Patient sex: F
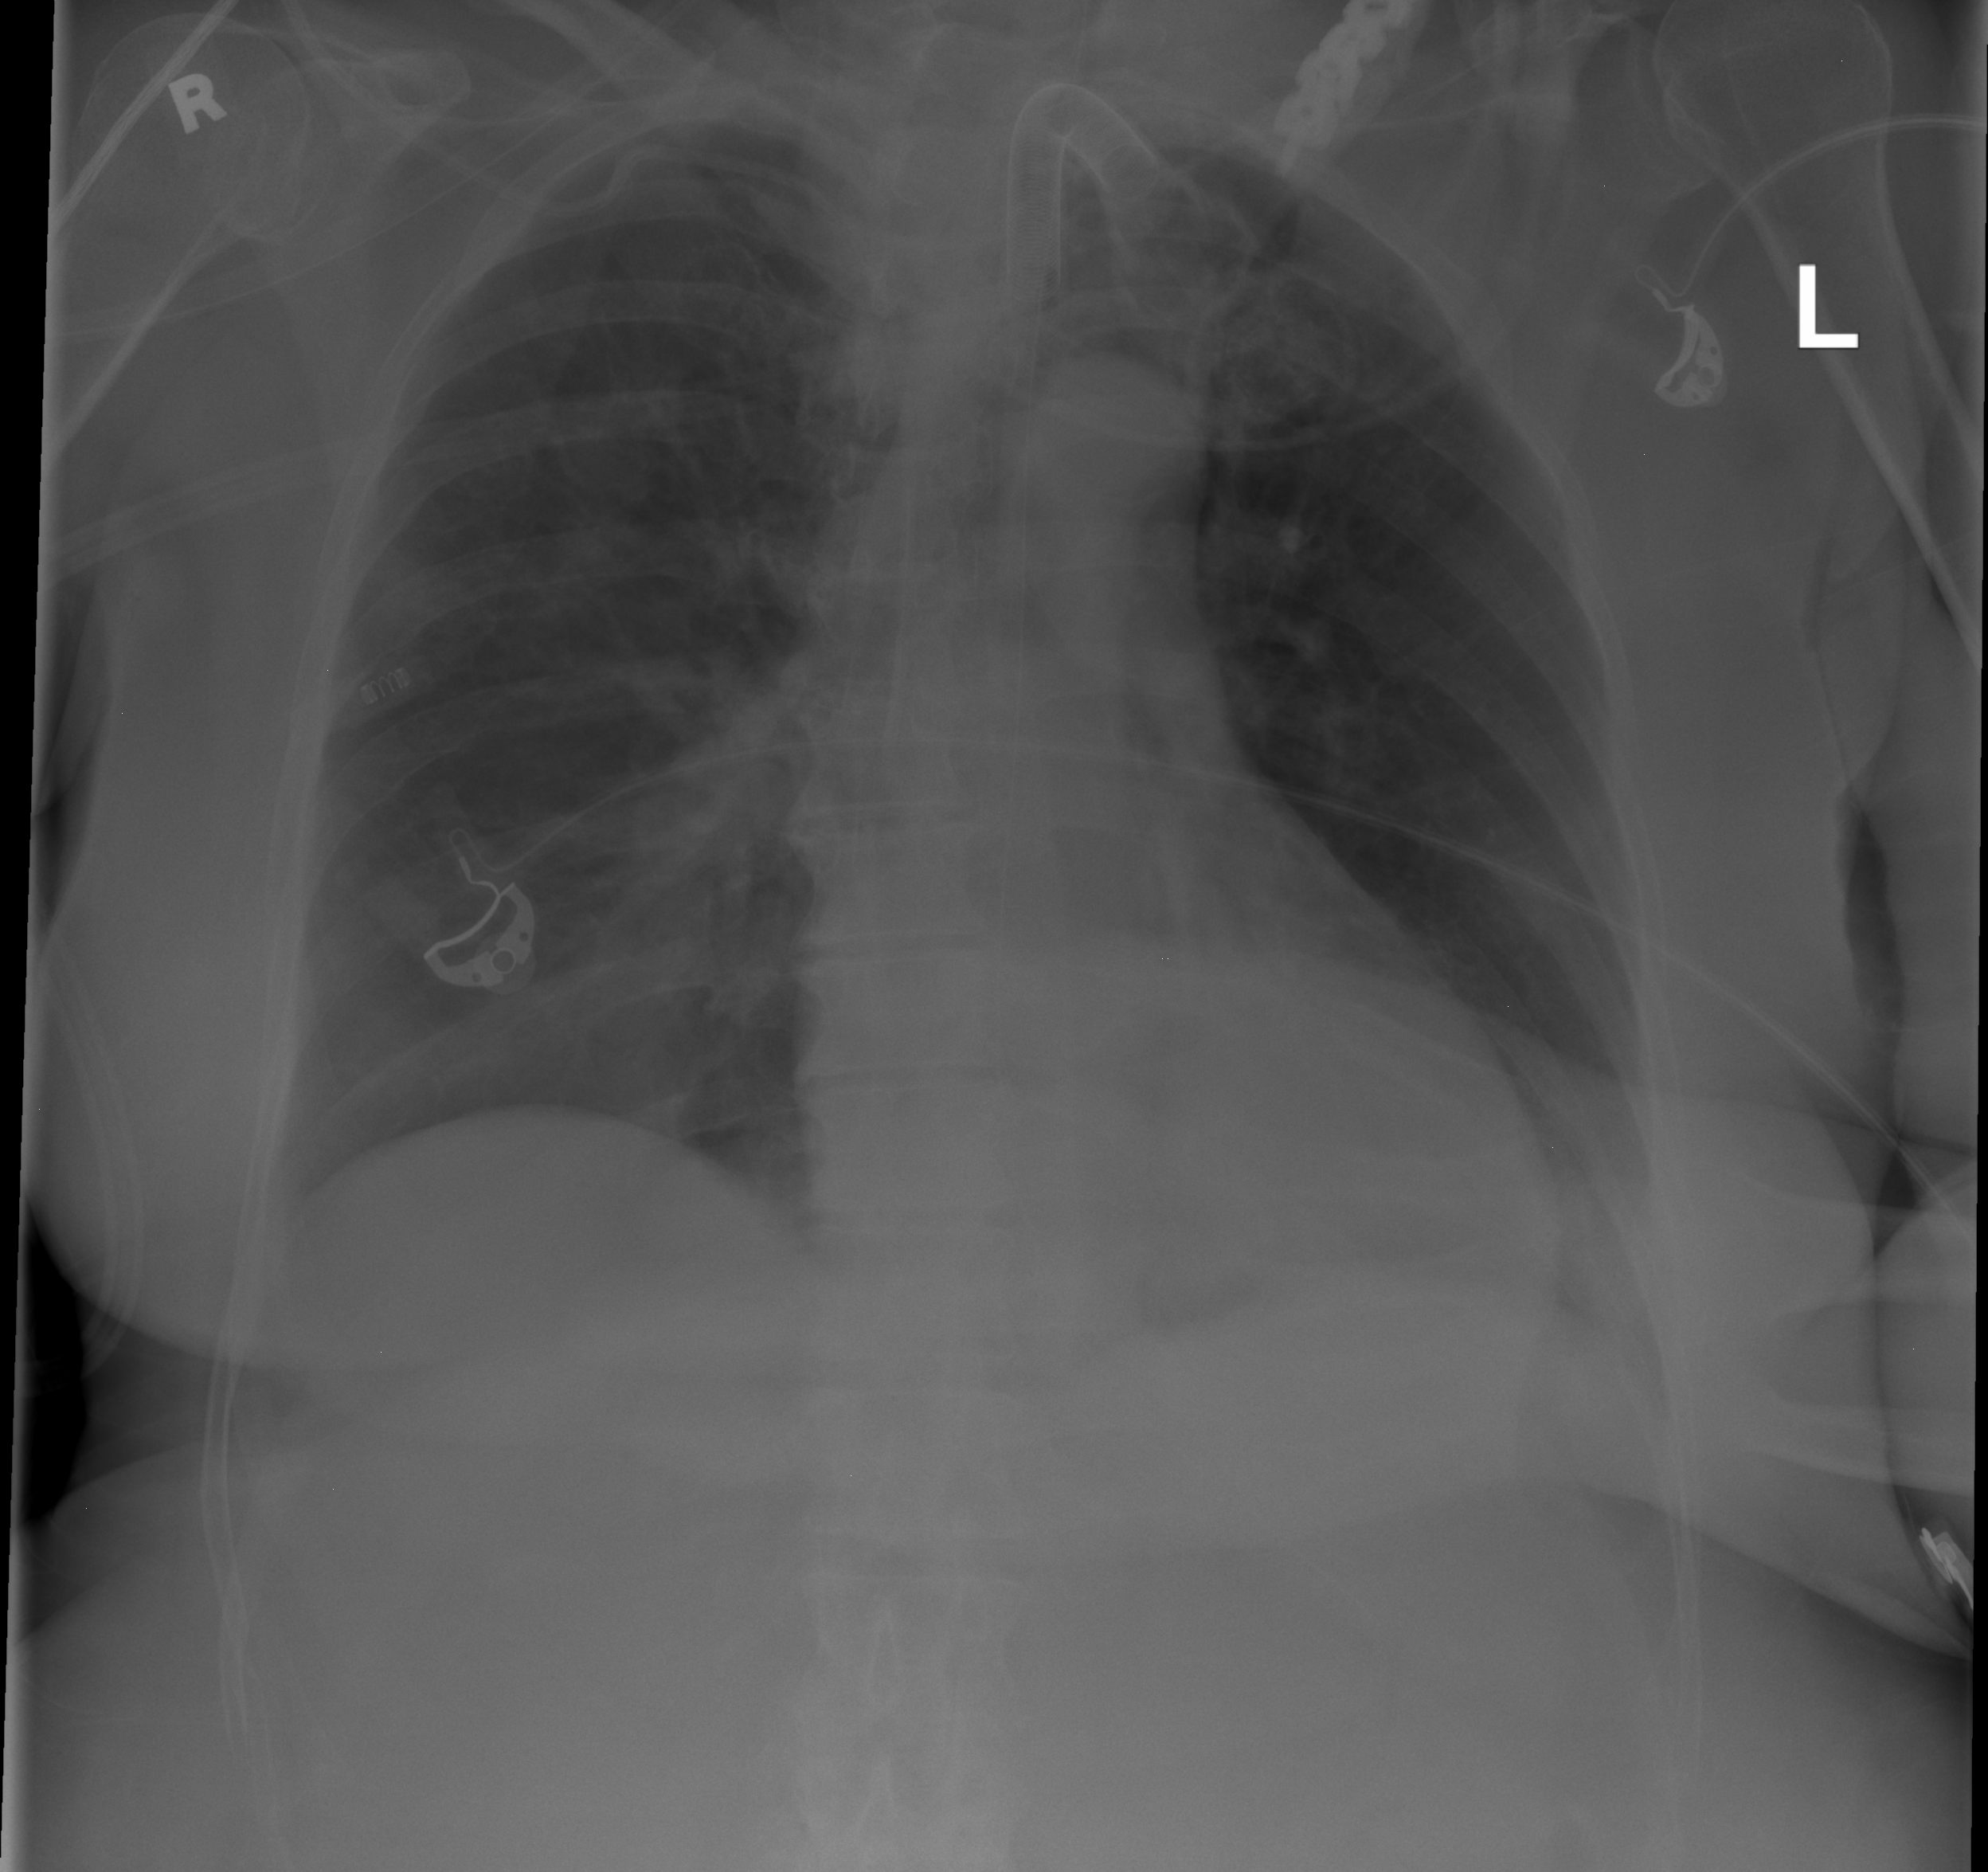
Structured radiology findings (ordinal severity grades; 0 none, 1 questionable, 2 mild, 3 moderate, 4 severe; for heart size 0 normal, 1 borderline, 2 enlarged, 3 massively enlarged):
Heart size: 0
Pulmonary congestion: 0
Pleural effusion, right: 0
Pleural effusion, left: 0
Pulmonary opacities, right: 0
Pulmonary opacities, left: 0
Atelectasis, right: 0
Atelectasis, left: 1